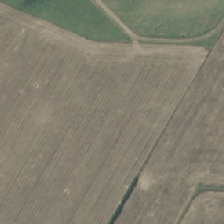
Land cover: shortrotation_cropland